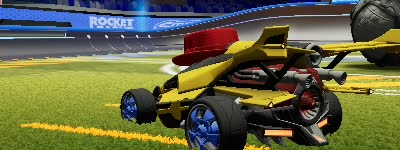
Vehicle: aftershock